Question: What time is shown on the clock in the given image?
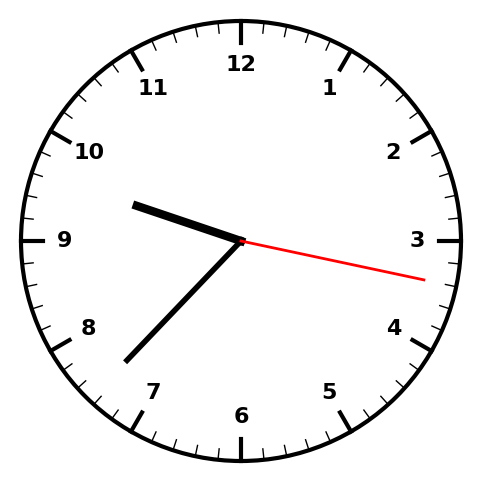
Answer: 09:37:17